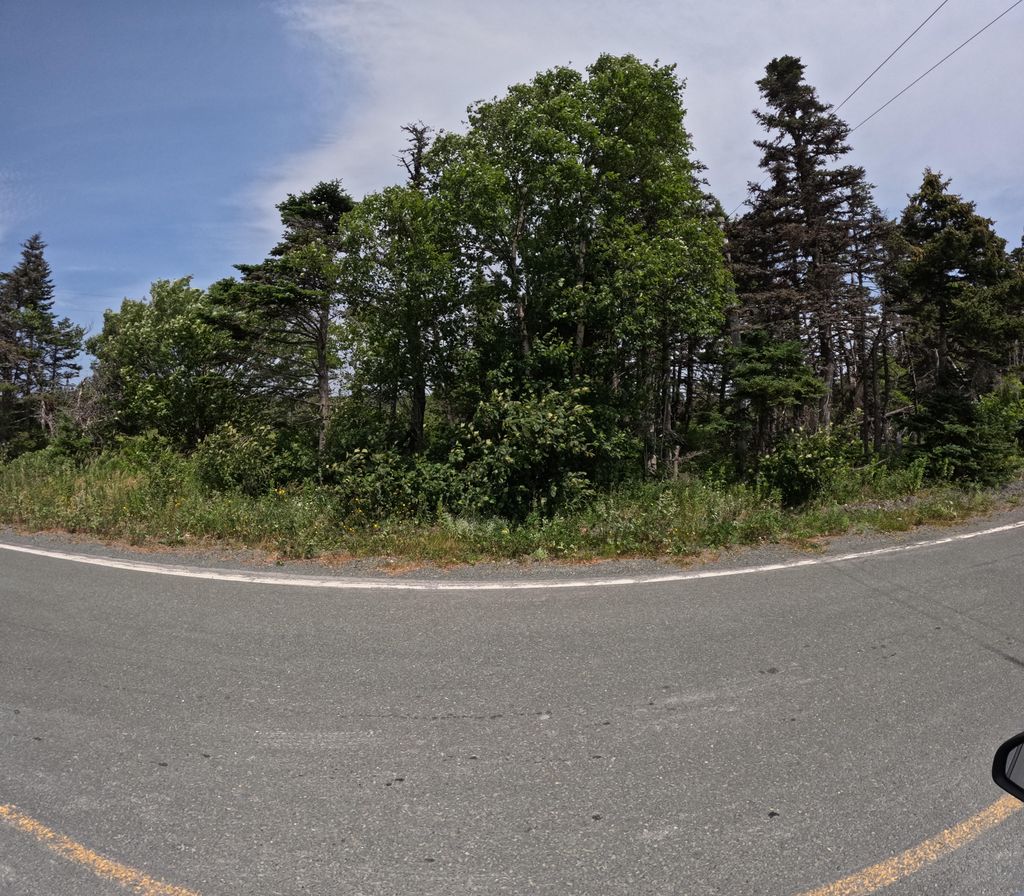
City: st_johns